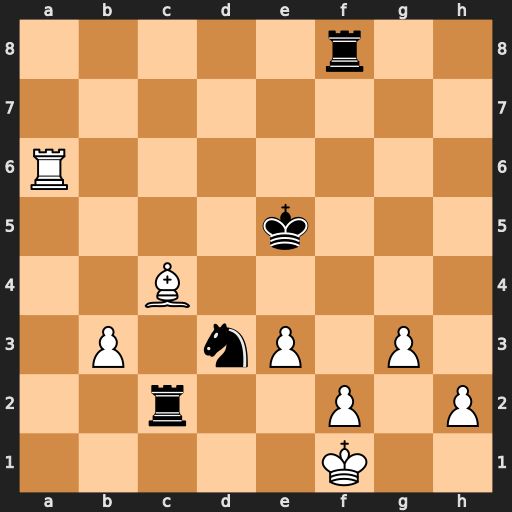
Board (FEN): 5r2/8/R7/4k3/2B5/1P1nP1P1/2r2P1P/5K2
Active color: w
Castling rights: -
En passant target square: -
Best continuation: Re6+ Kf5 Bxd3+ Kxe6 Bxc2